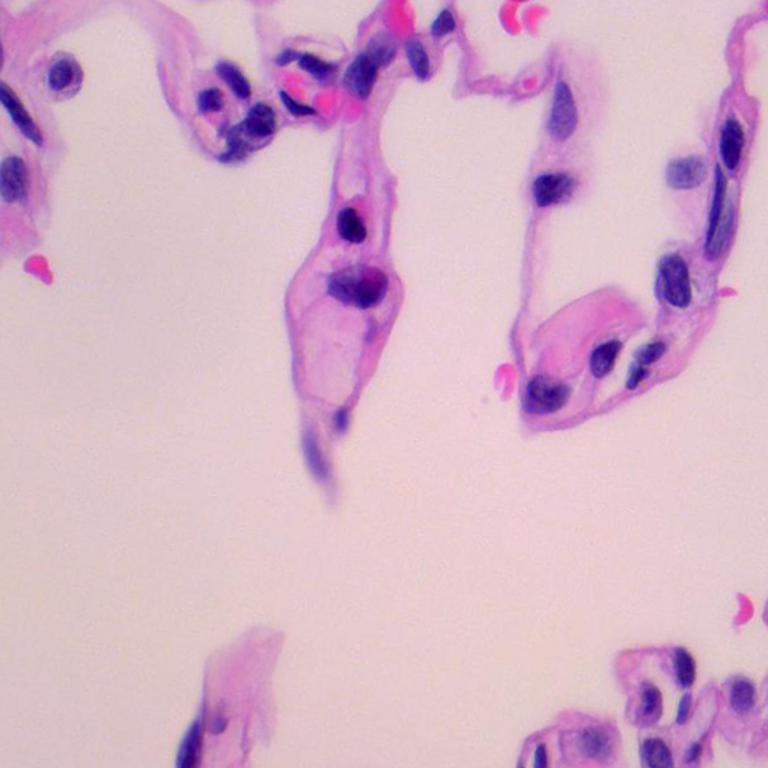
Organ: lung
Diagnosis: benign